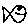
Label: fish